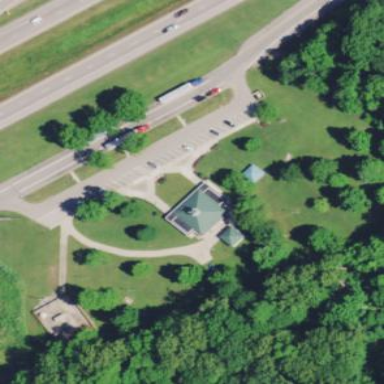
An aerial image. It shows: Rest area on the road.